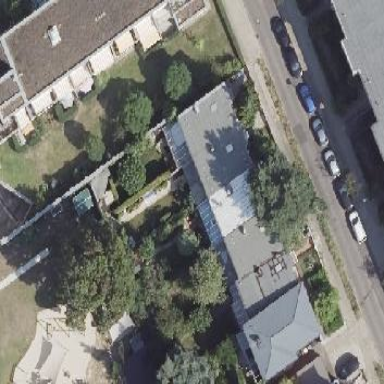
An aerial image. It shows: Flat-roofed terrace building.